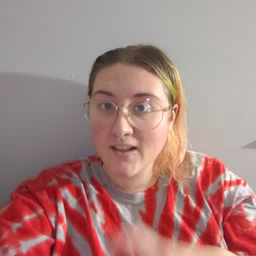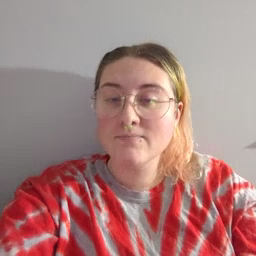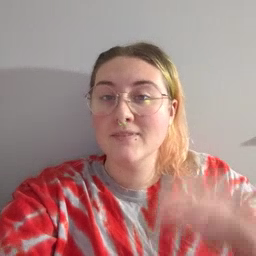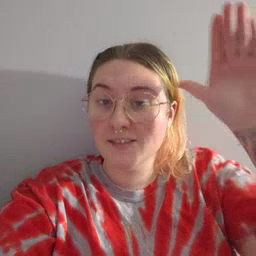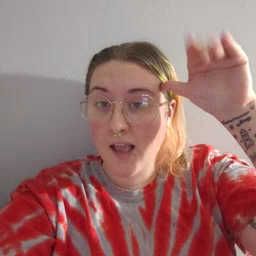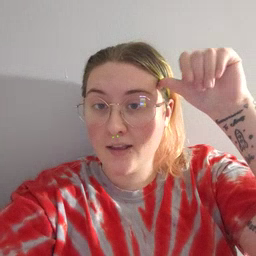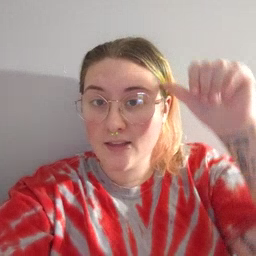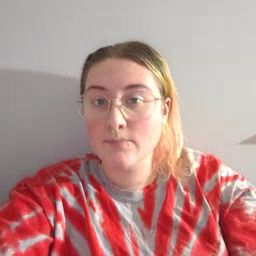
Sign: donkey